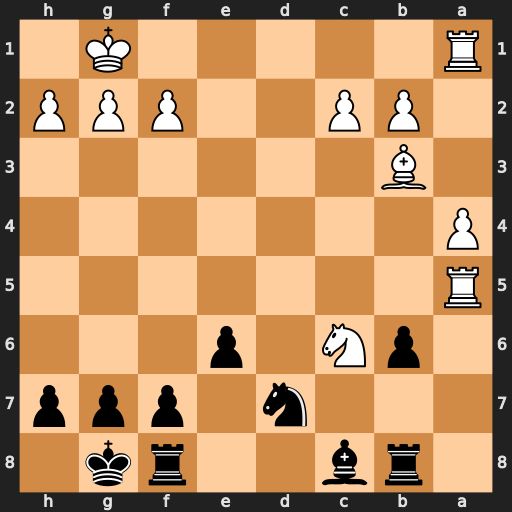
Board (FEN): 1rb2rk1/3n1ppp/1pN1p3/R7/P7/1B6/1PP2PPP/R5K1
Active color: b
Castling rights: -
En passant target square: -
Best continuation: bxa5 Nxb8 Nxb8